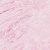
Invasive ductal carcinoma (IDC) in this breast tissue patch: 0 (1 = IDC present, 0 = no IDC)